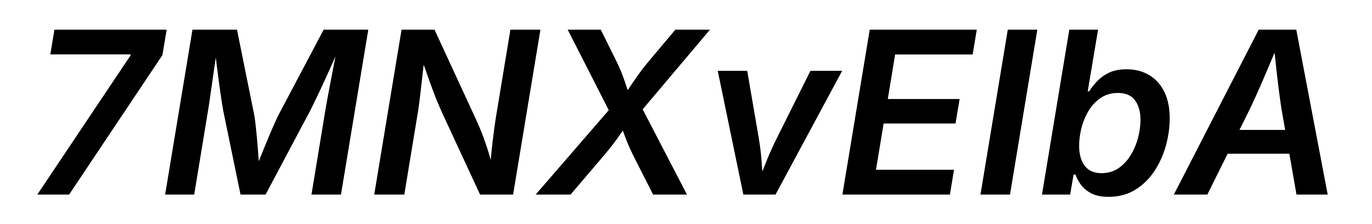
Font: Inter-Italic_SemiBold_Italic